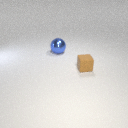
large blue metal sphere to the left of small brown rubber cube